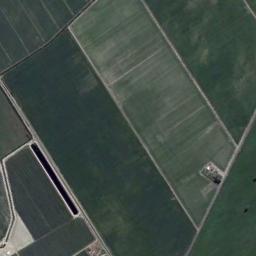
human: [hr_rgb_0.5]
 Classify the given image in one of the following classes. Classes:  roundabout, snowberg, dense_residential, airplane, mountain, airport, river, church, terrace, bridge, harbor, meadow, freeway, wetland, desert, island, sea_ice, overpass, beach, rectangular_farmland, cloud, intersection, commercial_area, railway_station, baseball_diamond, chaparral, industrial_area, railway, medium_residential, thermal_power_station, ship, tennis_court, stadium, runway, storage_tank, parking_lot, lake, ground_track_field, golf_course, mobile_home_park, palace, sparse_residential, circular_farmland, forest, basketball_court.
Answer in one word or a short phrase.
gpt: rectangular_farmland